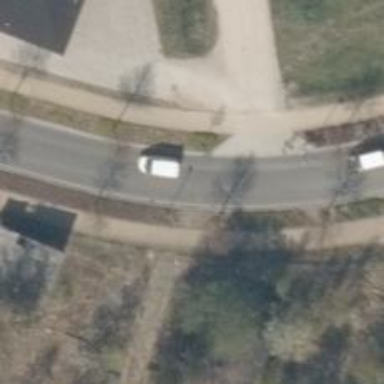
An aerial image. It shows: Secondary road with asphalt surface. There are sidewalks on both sides and track for cycling in both directions.